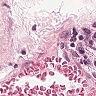
Metastatic tissue present: no